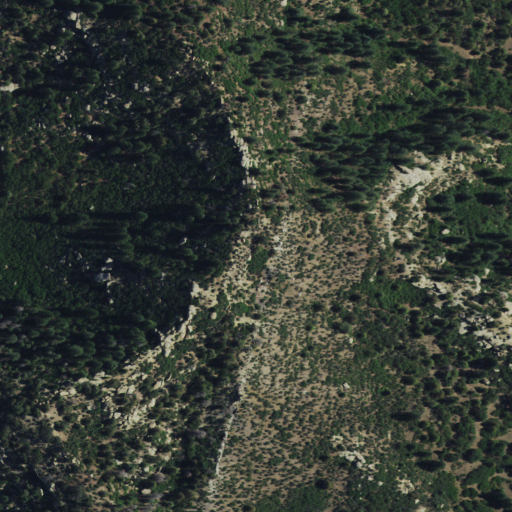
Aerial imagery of mountain in New Mexico named Piedra Agujero containing shrub, evergreen forest, and deciduous forest